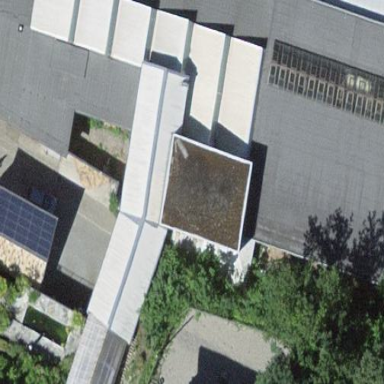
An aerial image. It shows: Industrial building.